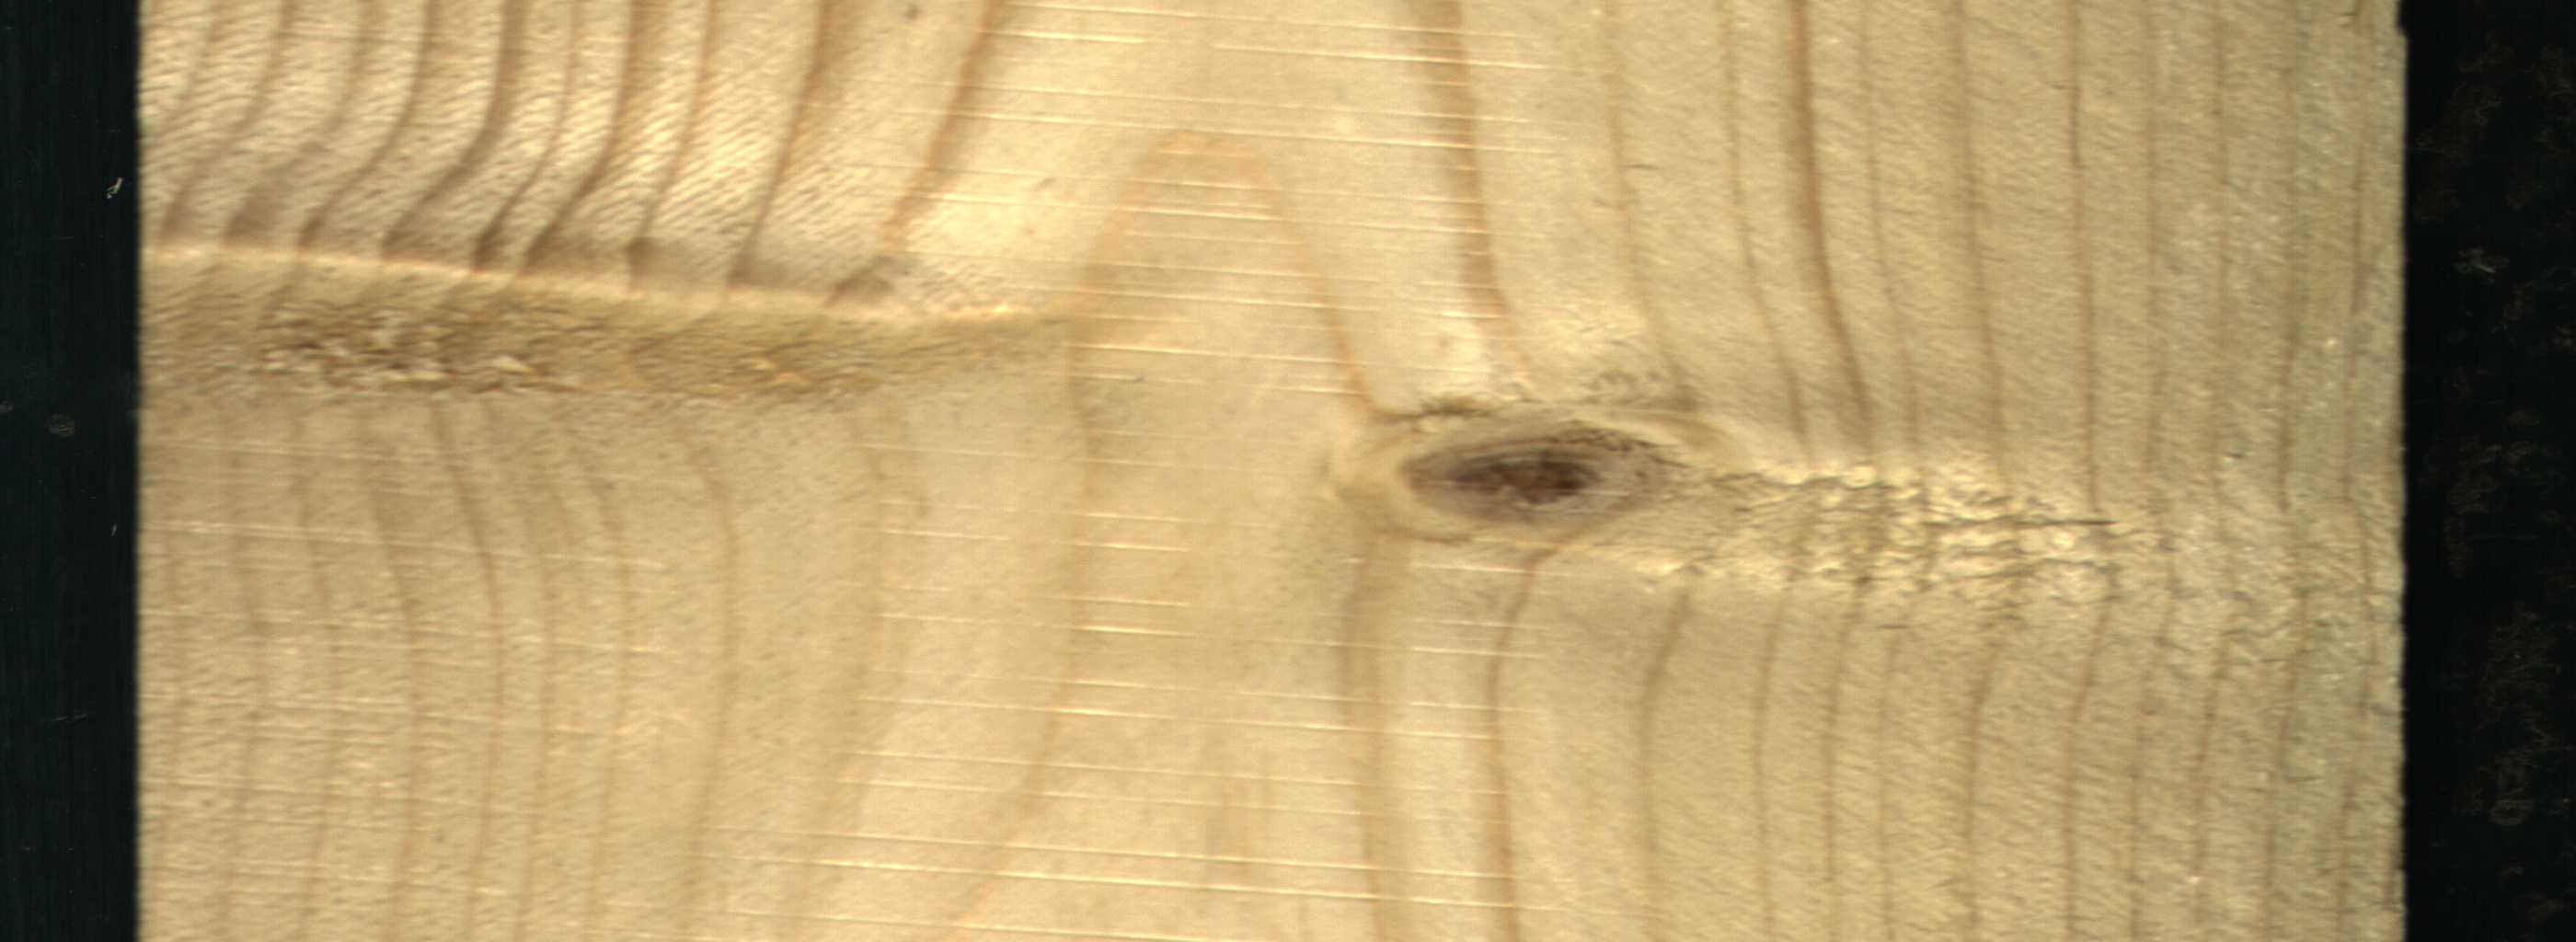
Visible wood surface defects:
Live_Knot